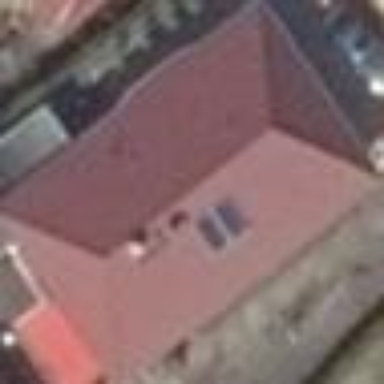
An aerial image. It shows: House with hipped roof.